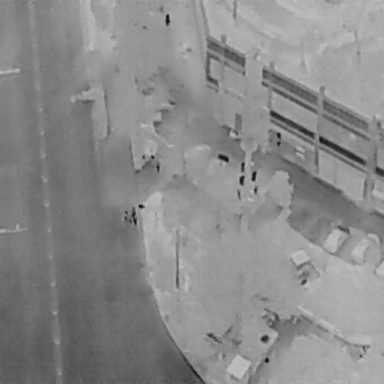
There are seven objects shown in the infrared image, including four People, and three Cars.